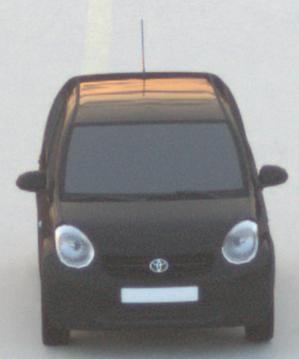
Make: Toyota
Model: Passo
Detailed model: Toyota Passo X Yururi
Model produced from: 2010
Model produced until: 2016
Doors: 5
Color: black
Road condition: dry road
Daytime: dawn
Contrast: low contrast